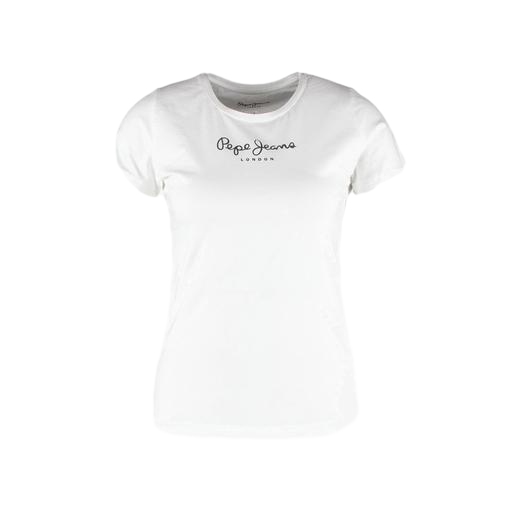
white logo-print t-shirt, white logo-embroidered t-shirt, white logo t-shirt, white background